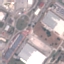
Label: Industrial